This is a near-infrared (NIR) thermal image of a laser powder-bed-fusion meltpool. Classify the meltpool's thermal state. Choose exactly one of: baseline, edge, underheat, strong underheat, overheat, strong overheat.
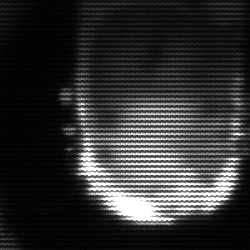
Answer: baseline